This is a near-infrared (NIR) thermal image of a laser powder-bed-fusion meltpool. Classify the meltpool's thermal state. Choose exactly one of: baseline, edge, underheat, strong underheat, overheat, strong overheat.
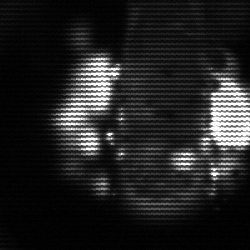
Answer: strong underheat